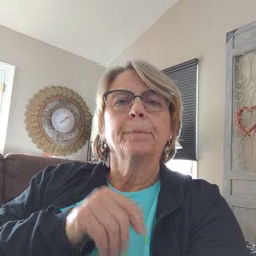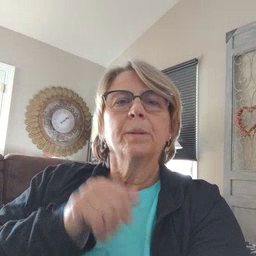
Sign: home